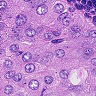
Metastatic tissue present: yes